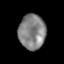
Tissue: prostate
Cell type: T cells
Senescence score: 0.2705
Nuclear area (px): 922
Mean DAPI intensity: 130.603